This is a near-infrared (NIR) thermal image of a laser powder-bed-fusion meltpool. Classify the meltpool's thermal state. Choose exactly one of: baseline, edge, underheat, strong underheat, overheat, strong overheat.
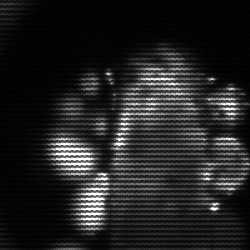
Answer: strong underheat